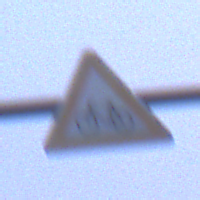
Verkehrszeichen: RadverkehrRechts
Umgebung: Outdoor, Urban
Tageszeit: SunriseSunset
Wetter: Overcast
Licht: Natural
Jahreszeit: NotSpecified
Kontrast: LowContrast